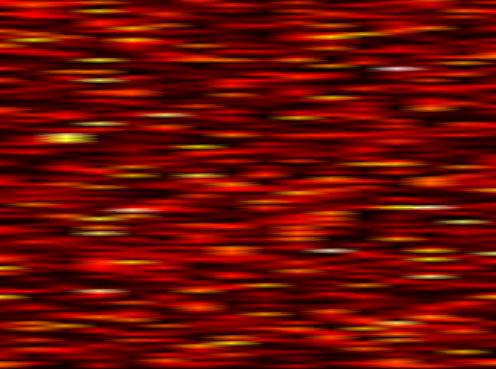
Label: FBMC